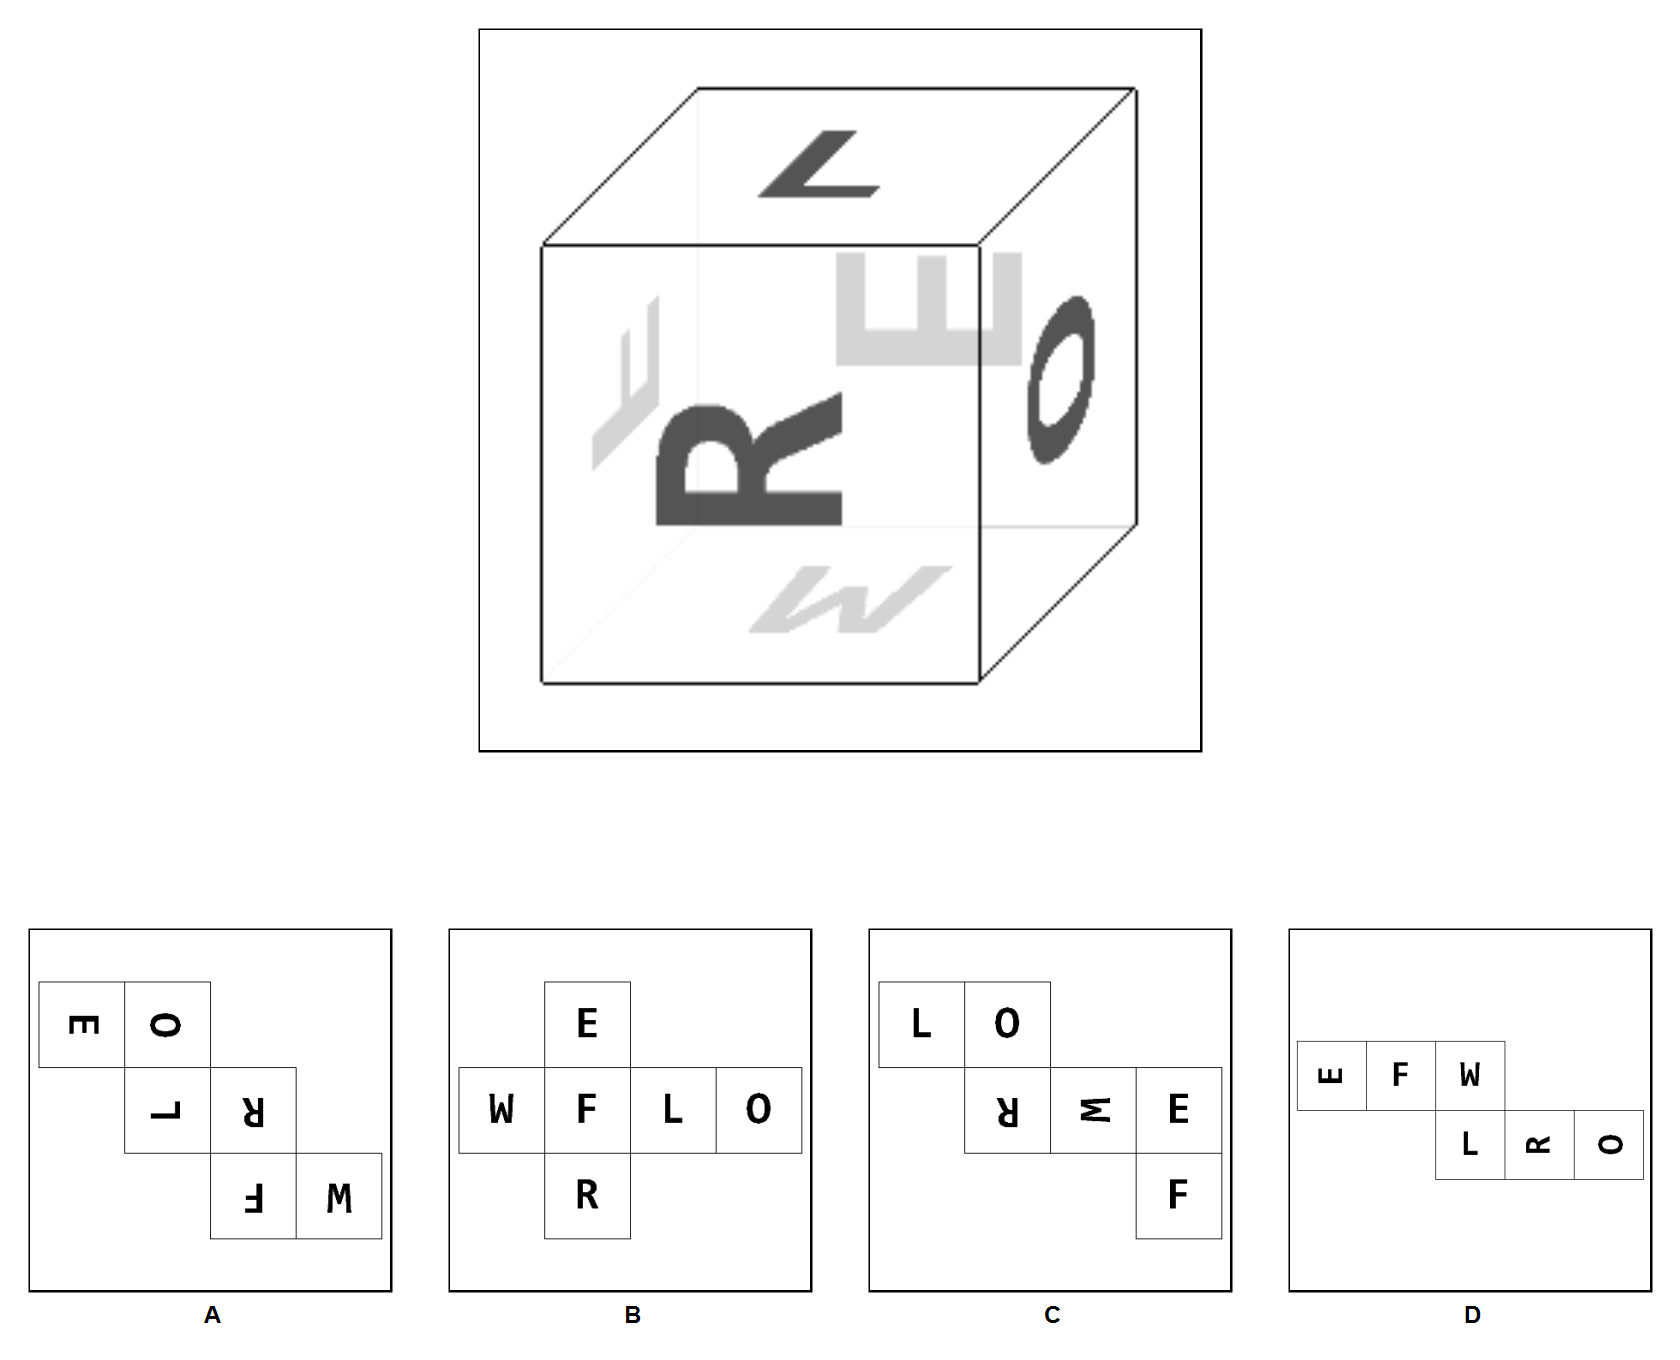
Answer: D